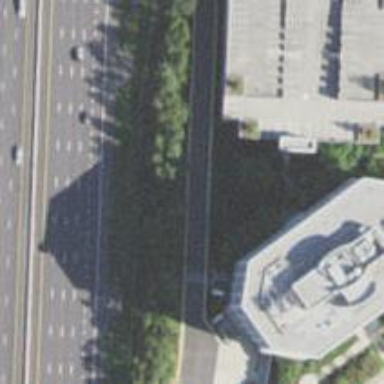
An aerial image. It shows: Hotel building.